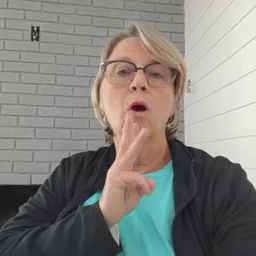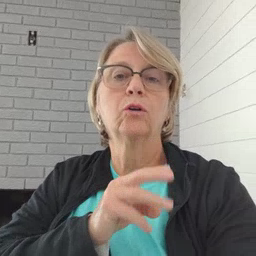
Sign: water